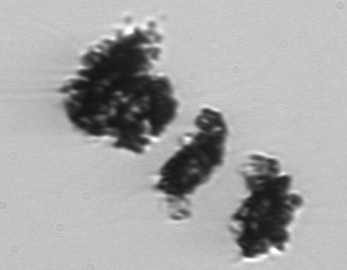
Label: Thalassiosira_TAG_external_detritus